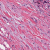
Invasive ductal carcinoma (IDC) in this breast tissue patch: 1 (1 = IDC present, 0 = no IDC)